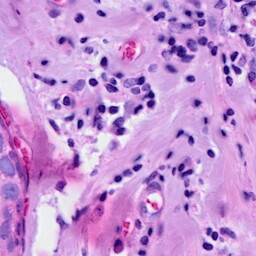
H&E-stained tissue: Breast